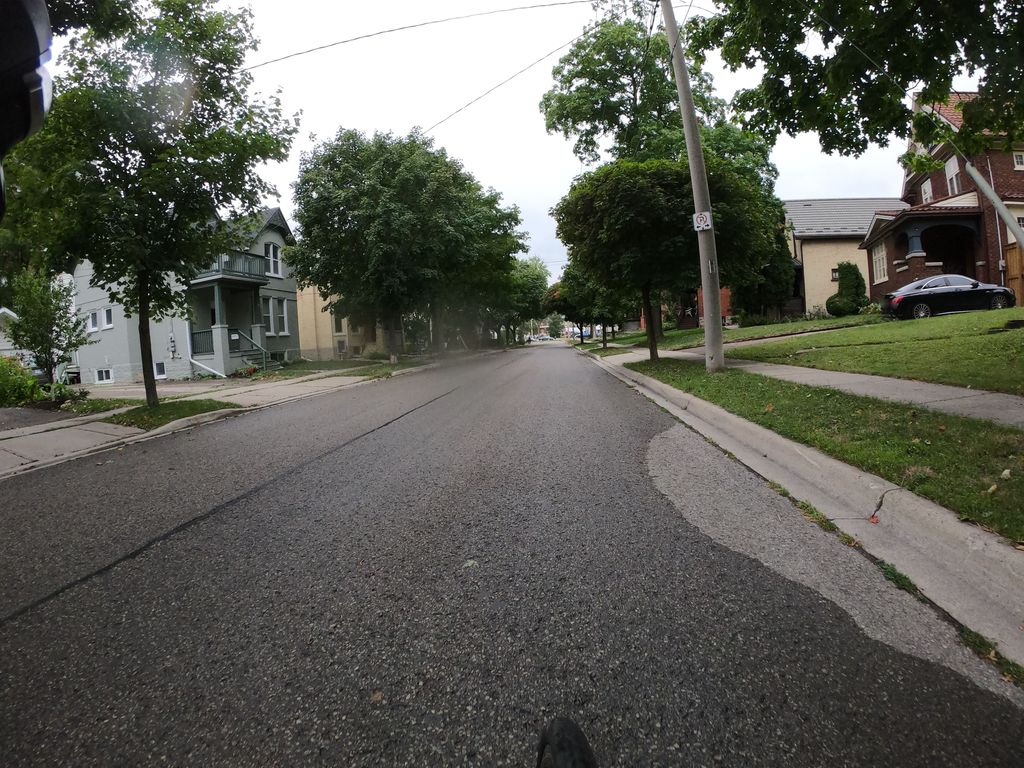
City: kitchener-waterloo